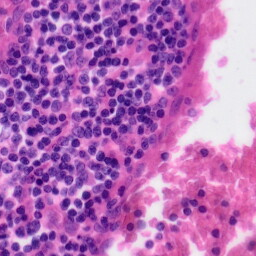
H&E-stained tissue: Tonsil